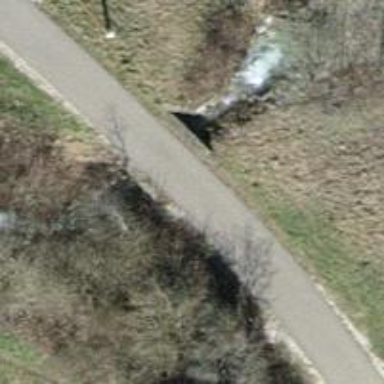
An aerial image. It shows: Track road on bridge with grade 1 tracktype.